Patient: sex F, age 63
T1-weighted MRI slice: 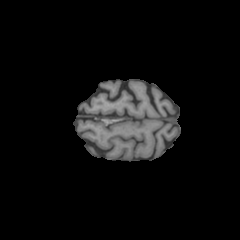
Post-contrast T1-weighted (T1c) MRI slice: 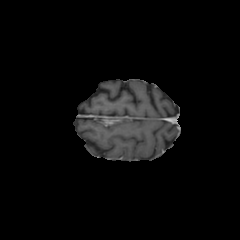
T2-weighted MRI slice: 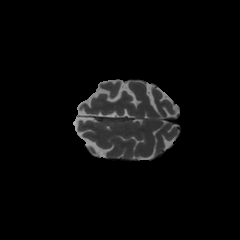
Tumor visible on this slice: no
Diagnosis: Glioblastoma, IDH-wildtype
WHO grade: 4